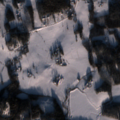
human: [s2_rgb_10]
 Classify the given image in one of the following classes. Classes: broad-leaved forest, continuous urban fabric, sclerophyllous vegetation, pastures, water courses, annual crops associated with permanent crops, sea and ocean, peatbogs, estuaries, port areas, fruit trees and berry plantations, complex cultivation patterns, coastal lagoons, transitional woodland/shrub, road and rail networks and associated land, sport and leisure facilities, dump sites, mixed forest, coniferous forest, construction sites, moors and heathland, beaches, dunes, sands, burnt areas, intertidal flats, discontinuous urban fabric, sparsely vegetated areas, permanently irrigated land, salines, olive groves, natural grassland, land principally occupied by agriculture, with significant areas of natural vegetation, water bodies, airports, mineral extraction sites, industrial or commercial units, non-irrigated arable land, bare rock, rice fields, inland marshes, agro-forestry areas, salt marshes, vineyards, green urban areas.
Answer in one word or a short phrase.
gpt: non-irrigated arable land, land principally occupied by agriculture, with significant areas of natural vegetation, coniferous forest